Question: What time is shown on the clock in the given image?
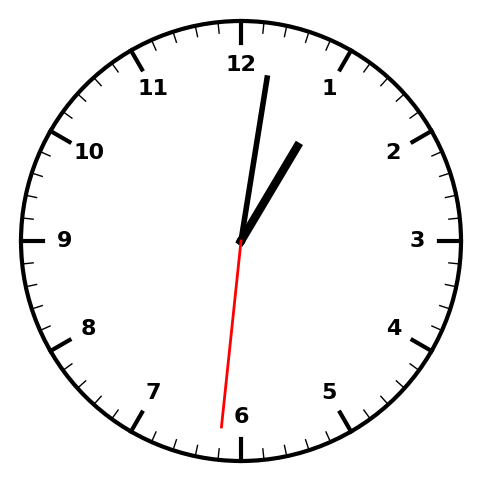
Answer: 01:01:31